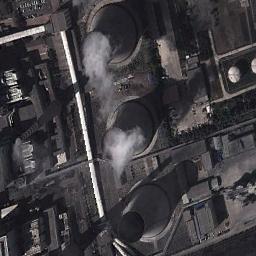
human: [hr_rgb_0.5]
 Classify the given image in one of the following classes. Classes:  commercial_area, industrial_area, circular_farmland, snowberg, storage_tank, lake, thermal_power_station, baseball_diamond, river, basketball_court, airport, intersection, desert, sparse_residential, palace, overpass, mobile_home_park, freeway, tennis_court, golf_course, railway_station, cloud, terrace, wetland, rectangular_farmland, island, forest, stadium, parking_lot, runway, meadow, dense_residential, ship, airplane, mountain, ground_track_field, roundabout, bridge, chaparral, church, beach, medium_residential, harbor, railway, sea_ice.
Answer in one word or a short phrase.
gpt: thermal_power_station